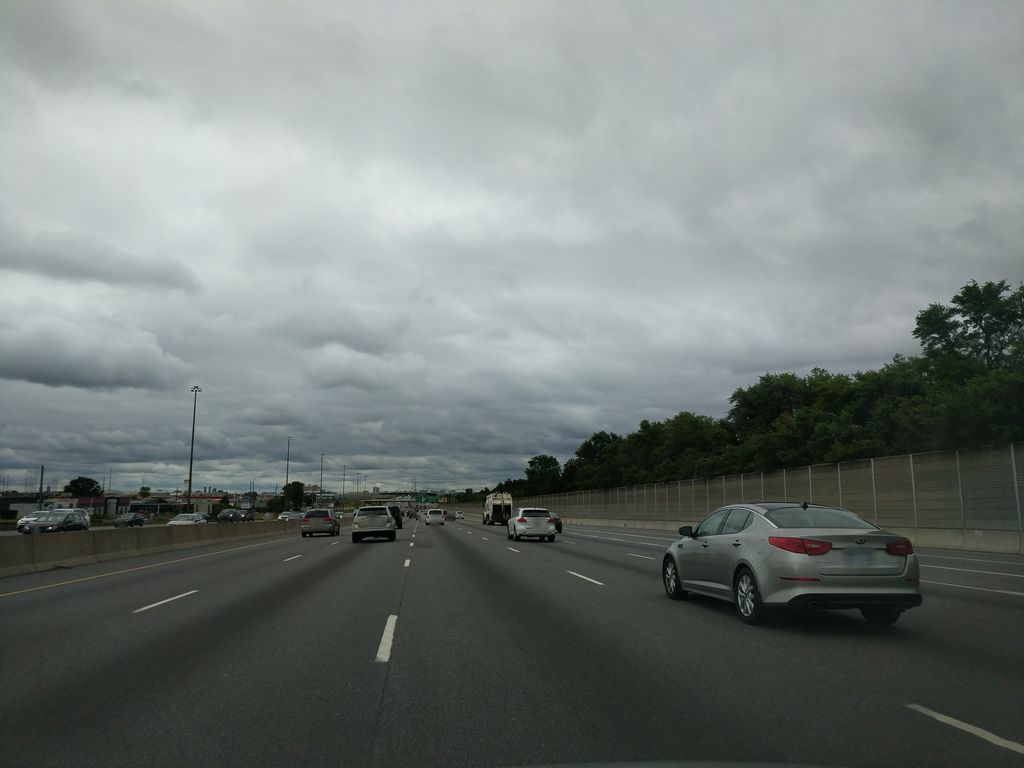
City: toronto